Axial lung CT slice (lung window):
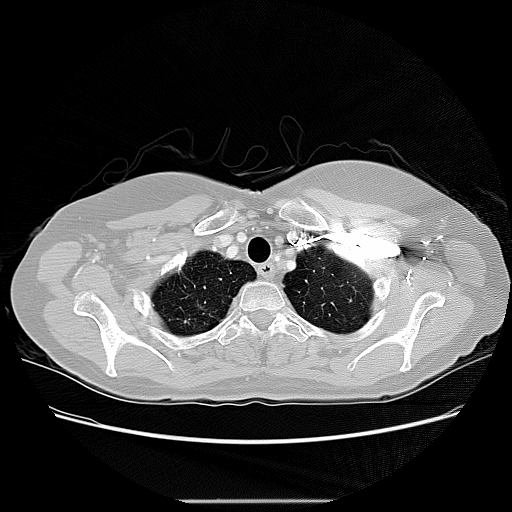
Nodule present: no